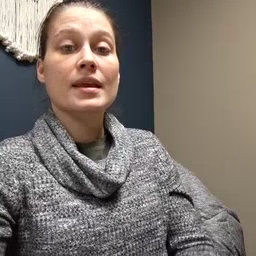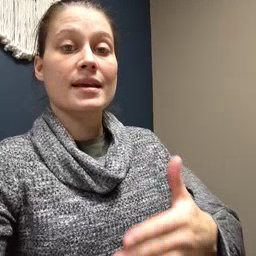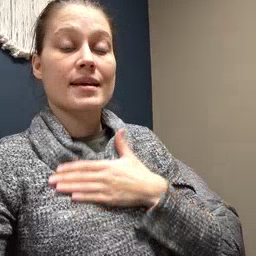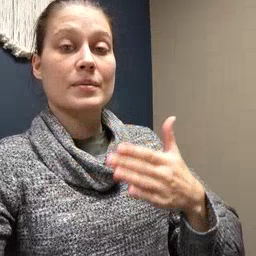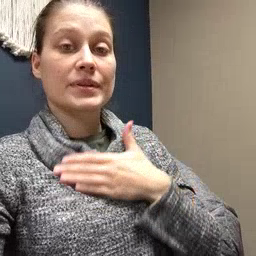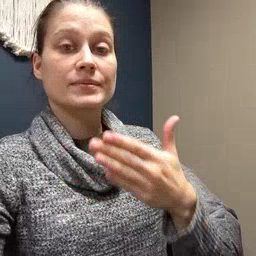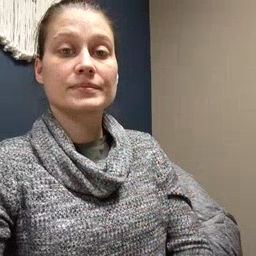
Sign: happy